Question: I have a question to the SVG format. I created the background as you can see in the attached screenshot.
When I have a screen resolution over 920px its fine.
But when I check the responsive views, the blue svg image decreases the height value by deacreasing the windows.
My goal is, to keep the wave structure and the height, because there should be a logo on top of the background.
But when I decrease the window the logo is no longer in the blue wave.
A fixed height in the svg data is also bad, because we don't keep the complete wave structure.
How is it possible?
Do I need a parent div with background-position: cover?

Code:
'''
<svg xmlns="http://www.w3.org/2000/svg" viewBox="0 0 1440 320"><path fill="#230A59" fill-opacity="1" d="M0,288L48,272C96,256,192,224,288,192C384,160,480,128,576,133.3C672,139,768,181,864,192C960,203,1056,181,1152,165.3C1248,149,1344,139,1392,133.3L1440,128L1440,0L1392,0C1344,0,1248,0,1152,0C1056,0,960,0,864,0C768,0,672,0,576,0C480,0,384,0,288,0C192,0,96,0,48,0L0,0Z"></path></svg>'
'''
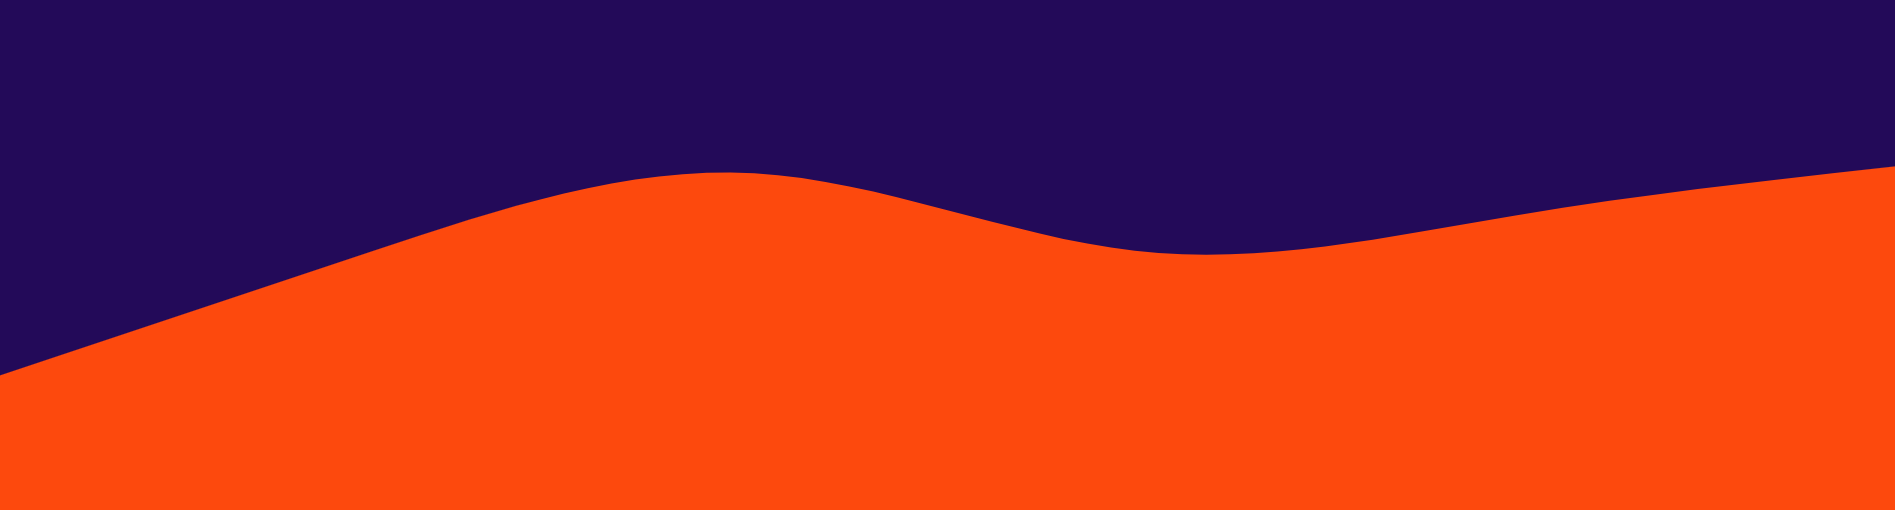
Answer: What you are asking for is impossible. You can't keep the aspect ratio, the complete wave structure, and the height. The best you can do is two out of three of those things.
### Aspect ratio + complete wave
'''
svg {
background-color: #fd490d;
}
'''
'''
<svg xmlns="http://www.w3.org/2000/svg" viewBox="0 0 1440 320"><path fill="#230A59" fill-opacity="1" d="M0,288L48,272C96,256,192,224,288,192C384,160,480,128,576,133.3C672,139,768,181,864,192C960,203,1056,181,1152,165.3C1248,149,1344,139,1392,133.3L1440,128L1440,0L1392,0C1344,0,1248,0,1152,0C1056,0,960,0,864,0C768,0,672,0,576,0C480,0,384,0,288,0C192,0,96,0,48,0L0,0Z"></path></svg>
'''
### Aspect ratio + height
'''
svg {
background-color: #fd490d;
width: 100%;
height: 320px;
}
'''
'''
<svg xmlns="http://www.w3.org/2000/svg" viewBox="0 0 1440 320" preserveAspectRatio="xMidYMid slice"><path fill="#230A59" fill-opacity="1" d="M0,288L48,272C96,256,192,224,288,192C384,160,480,128,576,133.3C672,139,768,181,864,192C960,203,1056,181,1152,165.3C1248,149,1344,139,1392,133.3L1440,128L1440,0L1392,0C1344,0,1248,0,1152,0C1056,0,960,0,864,0C768,0,672,0,576,0C480,0,384,0,288,0C192,0,96,0,48,0L0,0Z"></path></svg>
'''
### Complete wave + height
'''
svg {
background-color: #fd490d;
width: 100%;
height: 320px;
}
'''
'''
<svg xmlns="http://www.w3.org/2000/svg" viewBox="0 0 1440 320" preserveAspectRatio="none"><path fill="#230A59" fill-opacity="1" d="M0,288L48,272C96,256,192,224,288,192C384,160,480,128,576,133.3C672,139,768,181,864,192C960,203,1056,181,1152,165.3C1248,149,1344,139,1392,133.3L1440,128L1440,0L1392,0C1344,0,1248,0,1152,0C1056,0,960,0,864,0C768,0,672,0,576,0C480,0,384,0,288,0C192,0,96,0,48,0L0,0Z"></path></svg>
'''